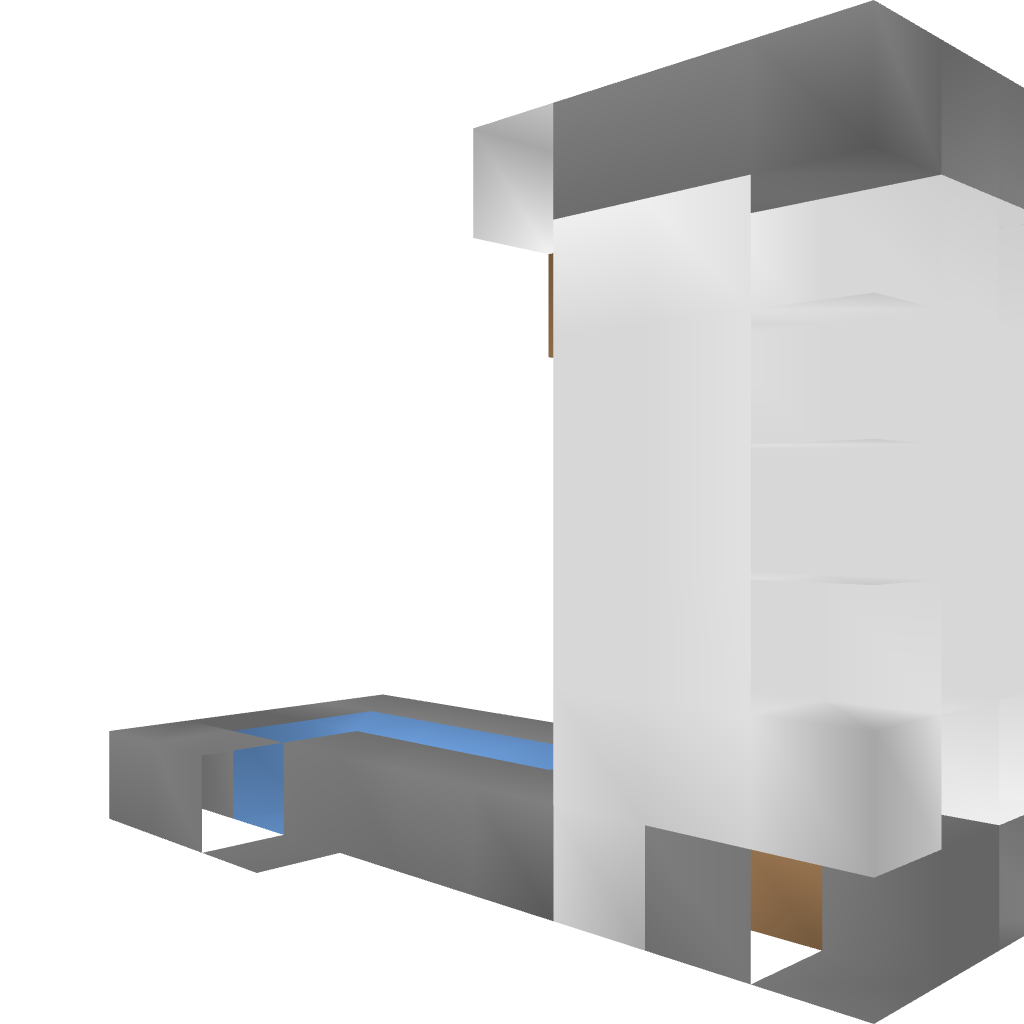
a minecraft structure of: REDSTONELESS Item Elevator 1.7.2 bad low quality